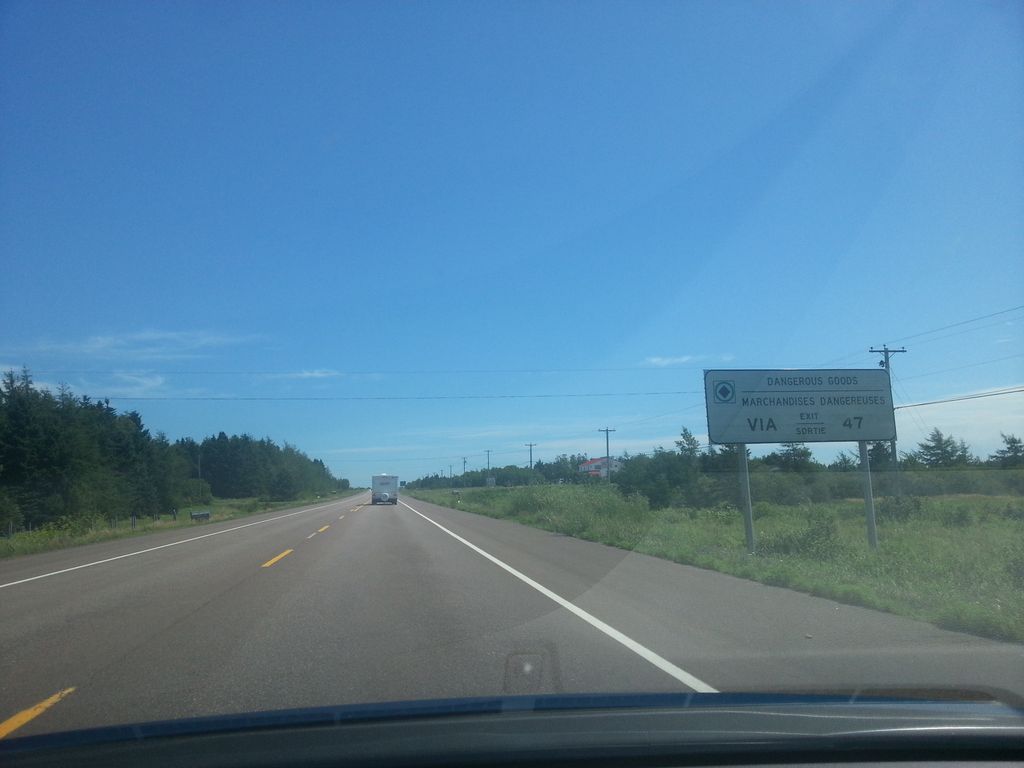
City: charlottetown